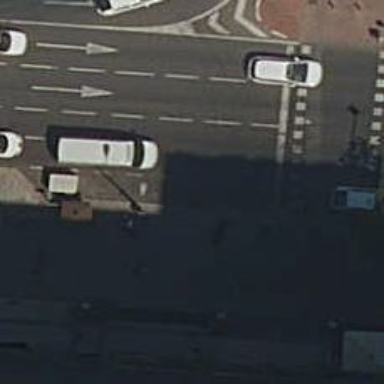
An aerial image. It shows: Taxi stand.